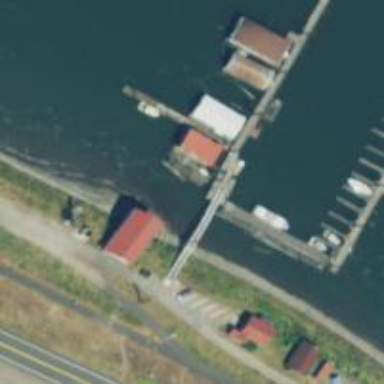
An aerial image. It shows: Man-made pier.